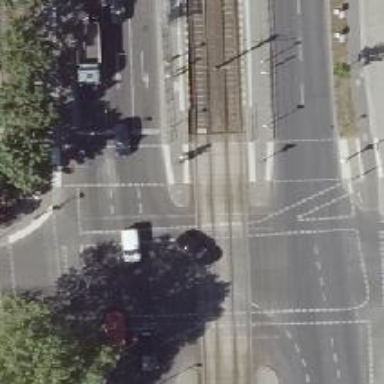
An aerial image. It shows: Tram crossing with traffic signals.